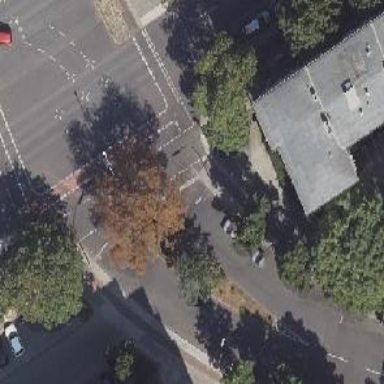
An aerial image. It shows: Road with traffic signals.